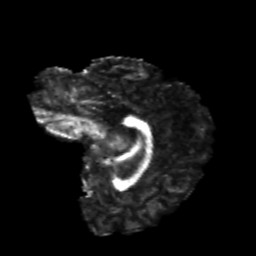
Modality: FA
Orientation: sagittal
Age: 23
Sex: female
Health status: healthy
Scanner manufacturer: philips
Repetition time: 7.391 s
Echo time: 0.08599 s